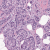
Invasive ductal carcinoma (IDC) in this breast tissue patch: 1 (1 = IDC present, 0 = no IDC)